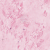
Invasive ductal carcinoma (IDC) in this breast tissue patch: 0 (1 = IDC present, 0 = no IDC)